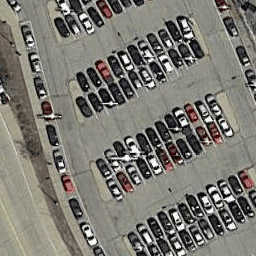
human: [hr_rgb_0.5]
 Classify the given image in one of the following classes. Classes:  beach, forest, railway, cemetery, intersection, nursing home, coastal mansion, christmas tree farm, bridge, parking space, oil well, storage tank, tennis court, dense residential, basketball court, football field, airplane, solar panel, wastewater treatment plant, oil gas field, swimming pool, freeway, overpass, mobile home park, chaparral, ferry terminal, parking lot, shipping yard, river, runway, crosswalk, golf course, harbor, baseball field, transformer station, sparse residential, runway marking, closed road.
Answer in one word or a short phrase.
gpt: parking lot